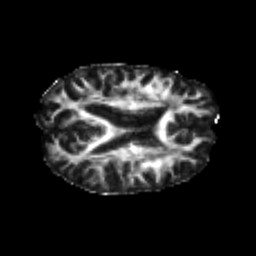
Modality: FA
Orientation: axial
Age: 25
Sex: male
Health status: healthy
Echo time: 0.074 s